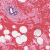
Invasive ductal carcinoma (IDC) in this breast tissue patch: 0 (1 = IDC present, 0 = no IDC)